Question: I was asked to return all property_id's (PK), where the customer owns more than one property (property_id, FK). Here is the table for visual reference:

How would I do this in valid SQL syntax? My thought process went something like this:
'''
SELECT property_id FROM CustomerProperties
WHERE COUNT(property_id) > 1
'''
Which is clearly not valid, but that's my OOP thought process.
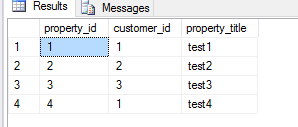
Answer: If I understand your question correctly, the expected results from your sample table image would be 1, 4.
Something like this should get you started.
'''
DECLARE @Test TABLE
(
PropertyId INT PRIMARY KEY,
CustomerId INT
);
INSERT @Test ( PropertyId, CustomerId )
VALUES ( 1, 1 ), ( 2, 2 ), (3, 3 ), ( 4, 1 );
SELECT
PropertyId
FROM
@Test
WHERE
CustomerId IN
(
SELECT
CustomerId
FROM
@Test
GROUP BY
CustomerId
HAVING COUNT(*) > 1
);
'''
The second part of the query finds customers that have more than one property.